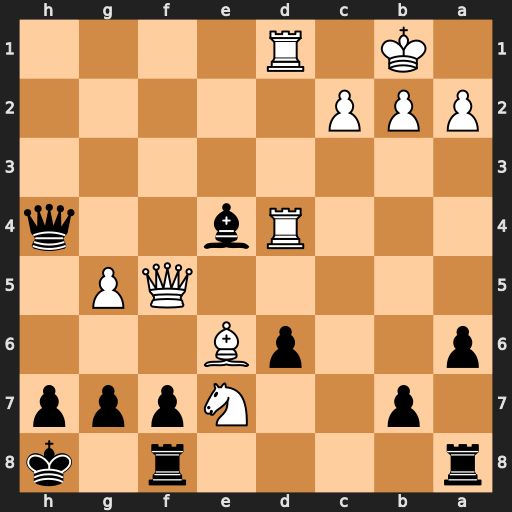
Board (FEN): r4r1k/1p2Nppp/p2pB3/5QP1/3Rb2q/8/PPP5/1K1R4
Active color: b
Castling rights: -
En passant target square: -
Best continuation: Bxf5 Rxh4 fxe6 g6 h6